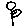
Label: flower